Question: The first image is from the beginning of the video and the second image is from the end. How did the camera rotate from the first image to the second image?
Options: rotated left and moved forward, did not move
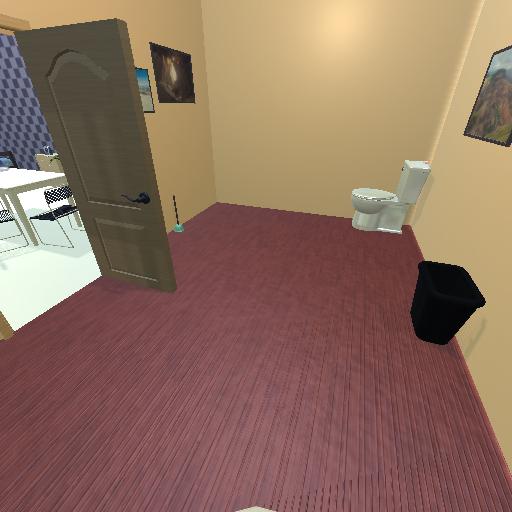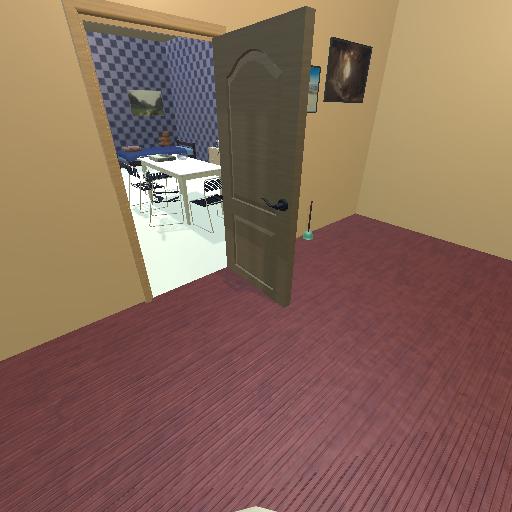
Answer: rotated left and moved forward